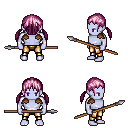
a pixel art fantasy rpg character, male body template, dark elf, purple skin, leather shoulder armor, gold greaves, pink twin-tailed hairstyle, spear, four views (front, back, left, right), 2x2 character sprite sheet, small pixel art, hard edges, no anti-aliasing